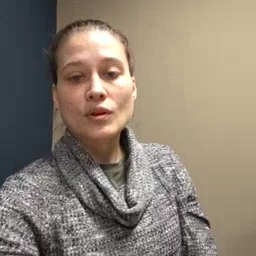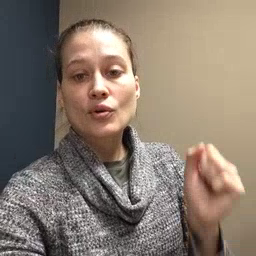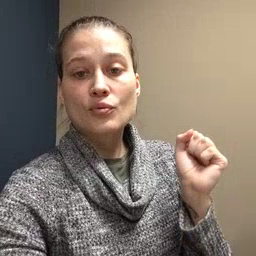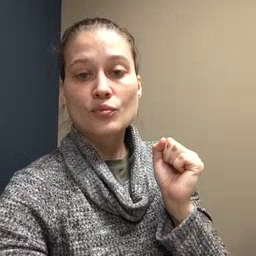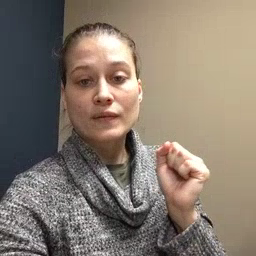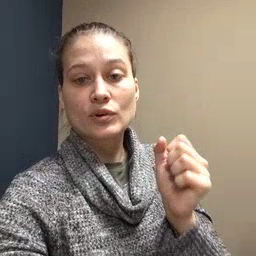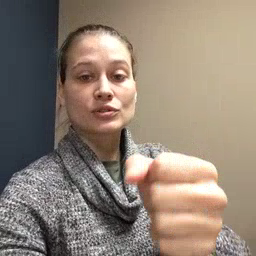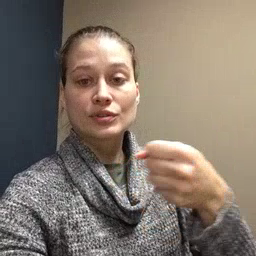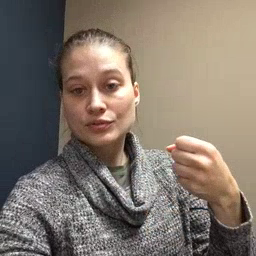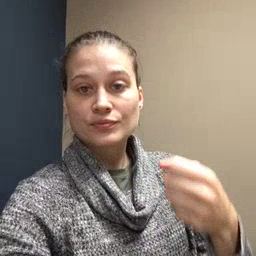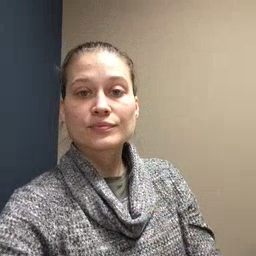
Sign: refrigerator